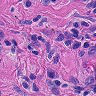
Metastatic tissue present: yes